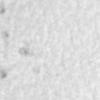
Label: no_change